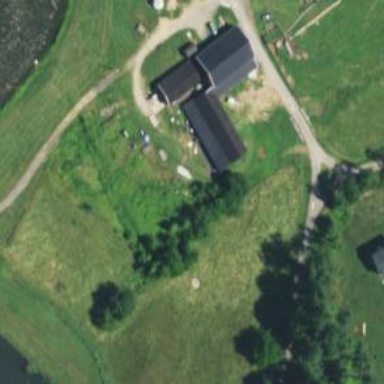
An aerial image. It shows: Outbuilding.